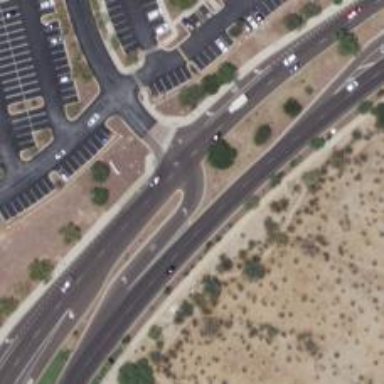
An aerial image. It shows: Asphalt road at the secondary link level.